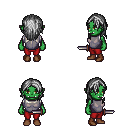
a pixel art fantasy rpg character, female body template, orc, green skin, steel chest armor, red pants, gray long hairstyle, brown shoes, dagger, four views (front, back, left, right), 2x2 character sprite sheet, small pixel art, hard edges, no anti-aliasing